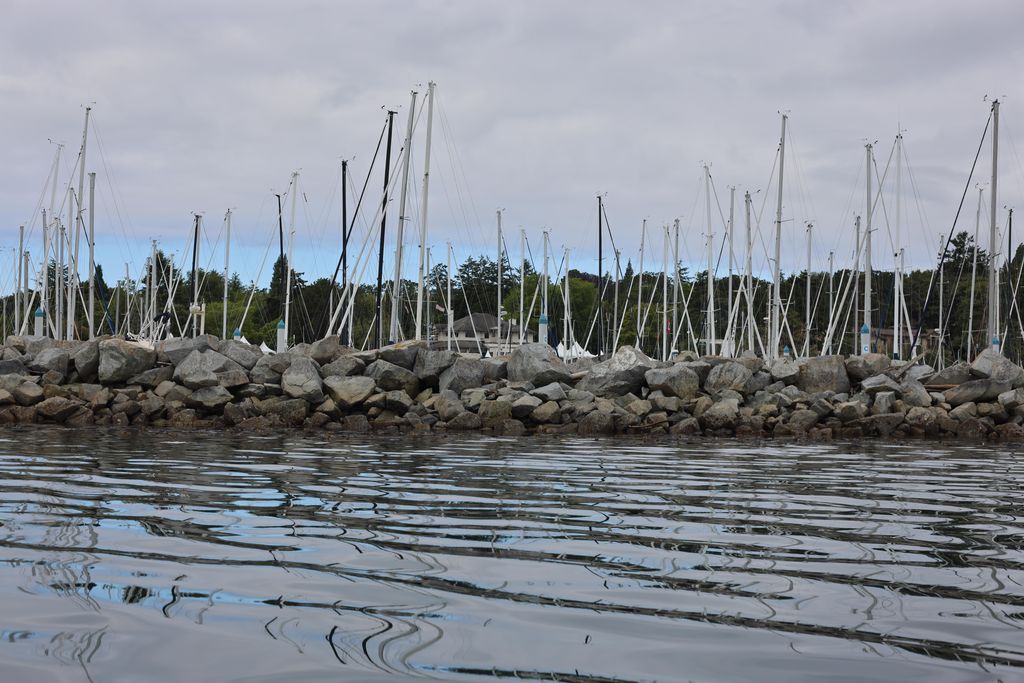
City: victoria